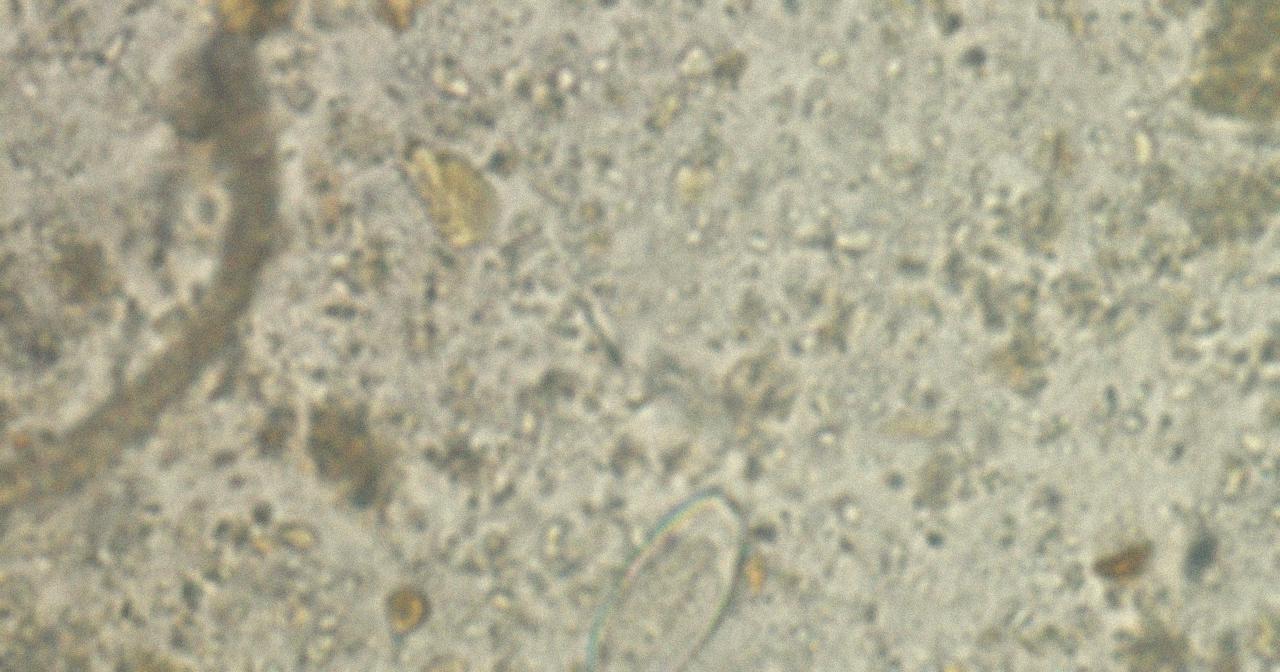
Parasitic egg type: Enterobius vermicularis